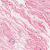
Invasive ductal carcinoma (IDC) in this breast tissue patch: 0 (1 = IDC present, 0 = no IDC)